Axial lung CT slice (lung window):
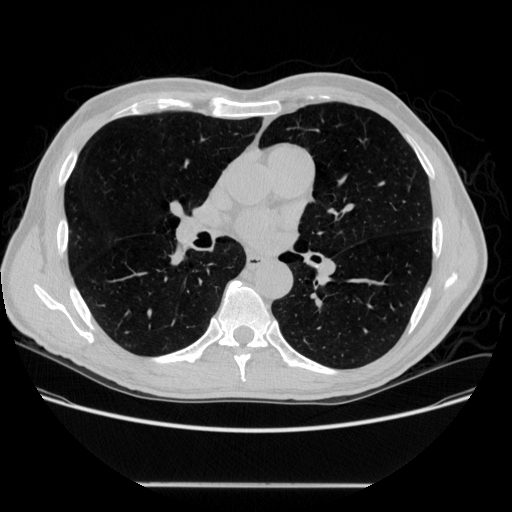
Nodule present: no